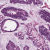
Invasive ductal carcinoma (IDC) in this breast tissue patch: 1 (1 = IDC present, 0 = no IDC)